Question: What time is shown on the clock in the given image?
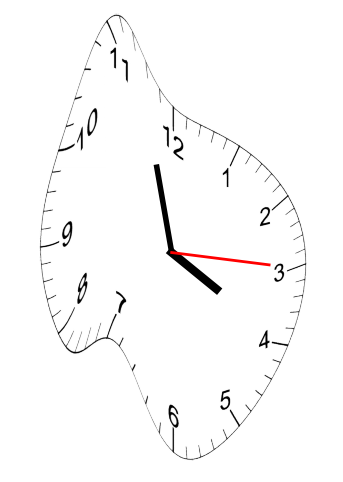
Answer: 03:57:15